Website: walmart
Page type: payment
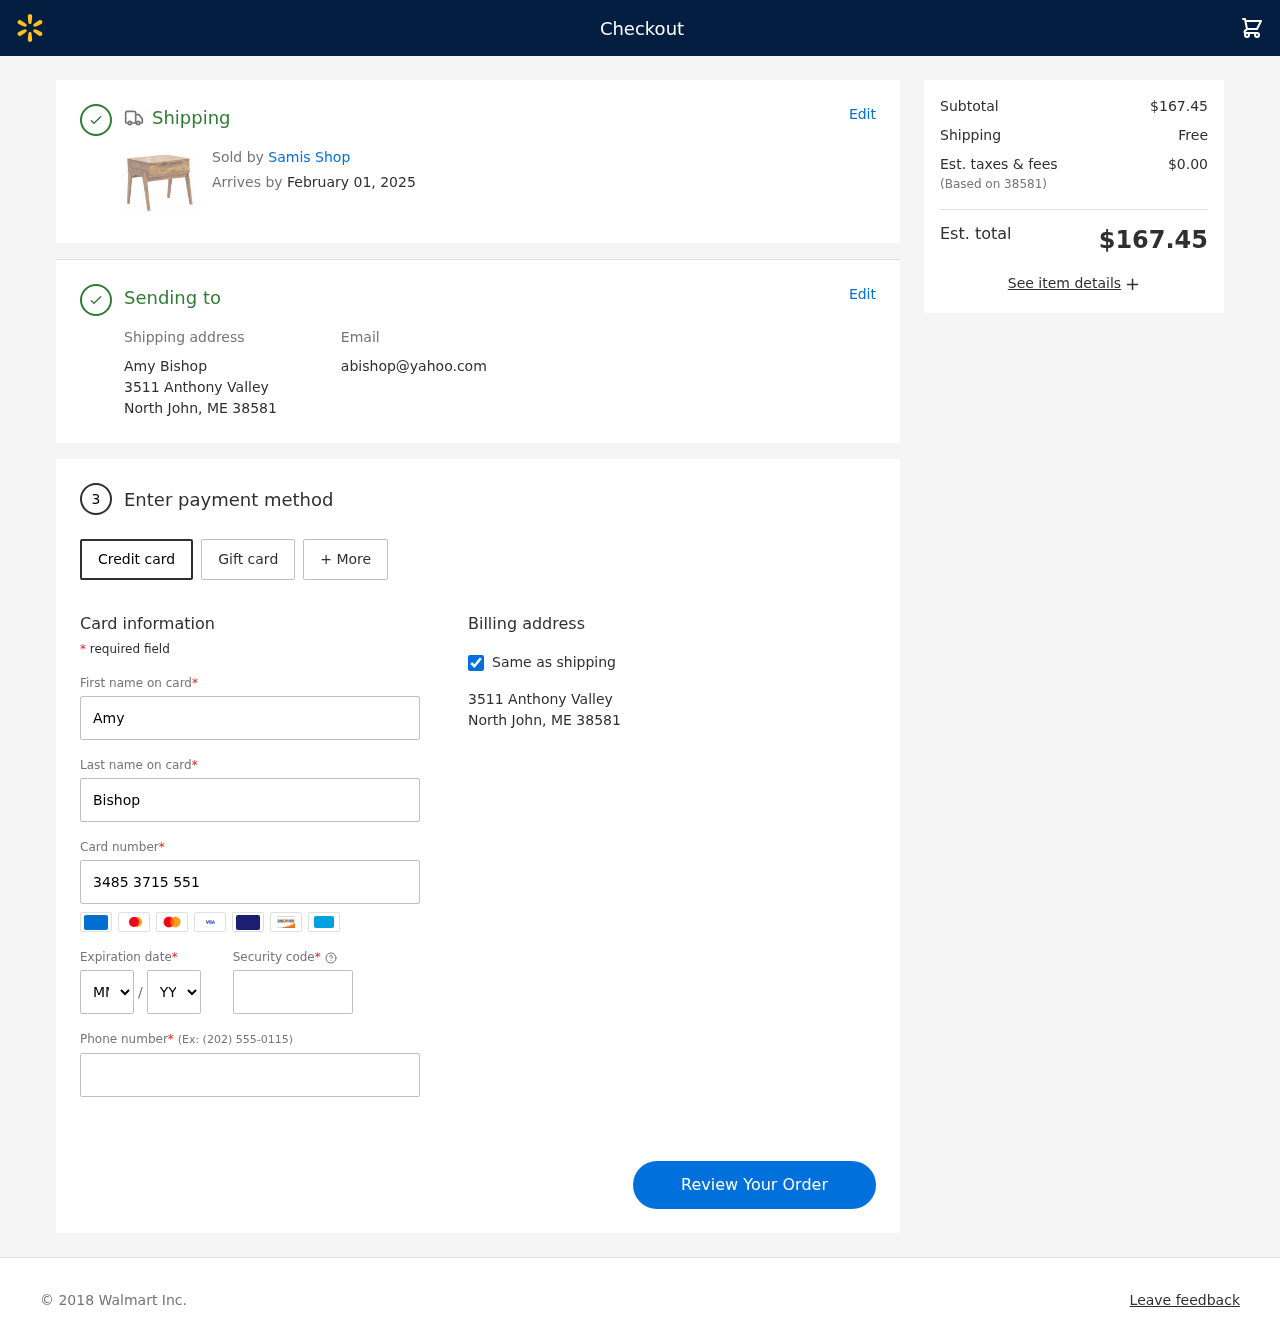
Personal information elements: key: PII_CARD_CVV
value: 3231
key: PII_CARD_EXPIRY_MONTH
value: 09
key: PII_CARD_EXPIRY_YEAR
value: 27
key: PII_CARD_NUMBER
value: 3485 3715 5519 228
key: PII_CITY_STATE_ZIP
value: North John, ME 38581
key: PII_EMAIL
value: abishop@yahoo.com
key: PII_FIRSTNAME
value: Amy
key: PII_FULLNAME
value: Amy Bishop
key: PII_LASTNAME
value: Bishop
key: PII_PHONE
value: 4673843405
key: PII_POSTCODE
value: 38581
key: PII_STREET
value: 3511 Anthony Valley
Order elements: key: ORDER_DELIVERY_DATE
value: February 01, 2025
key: ORDER_SUBTOTAL
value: $167.45
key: ORDER_SHIPPING_COST
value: Free
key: ORDER_TAX
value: $0.00
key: ORDER_TOTAL
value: $167.45